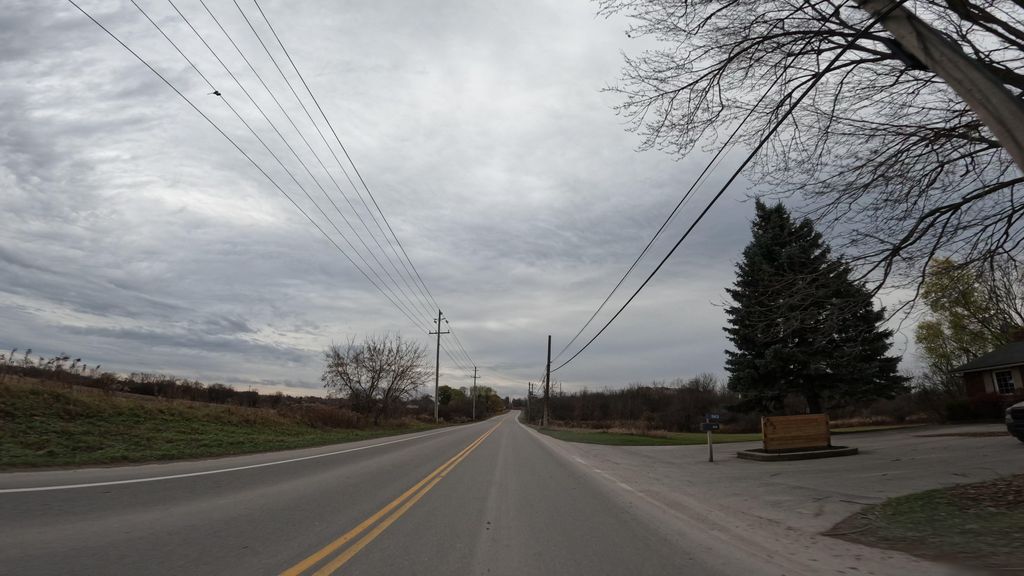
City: hamilton